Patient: sex M, age 47
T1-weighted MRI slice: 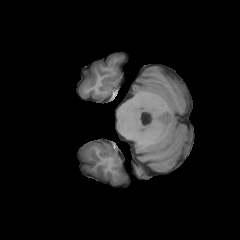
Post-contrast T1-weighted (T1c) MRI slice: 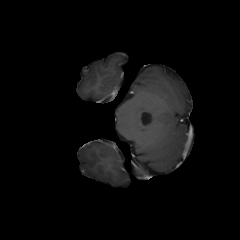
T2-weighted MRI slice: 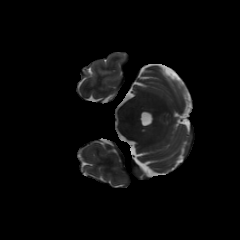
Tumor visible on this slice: no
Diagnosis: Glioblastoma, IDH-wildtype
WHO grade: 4